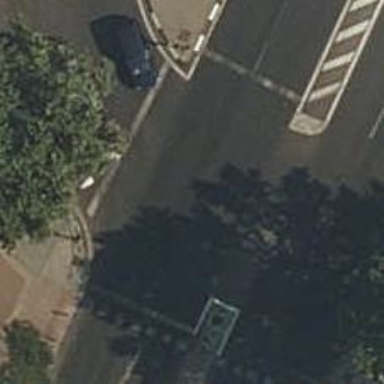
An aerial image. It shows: Road with traffic signals.